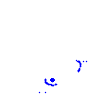
Particle: proton